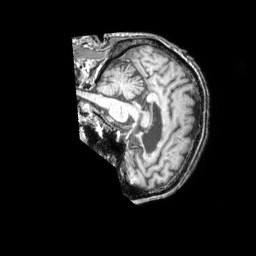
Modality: T1w
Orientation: sagittal
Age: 60
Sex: male
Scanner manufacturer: philips
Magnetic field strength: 3 T
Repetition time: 0.009865 s
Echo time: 0.004591 s